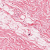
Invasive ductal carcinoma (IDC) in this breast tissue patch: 0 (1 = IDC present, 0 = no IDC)